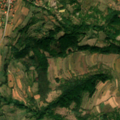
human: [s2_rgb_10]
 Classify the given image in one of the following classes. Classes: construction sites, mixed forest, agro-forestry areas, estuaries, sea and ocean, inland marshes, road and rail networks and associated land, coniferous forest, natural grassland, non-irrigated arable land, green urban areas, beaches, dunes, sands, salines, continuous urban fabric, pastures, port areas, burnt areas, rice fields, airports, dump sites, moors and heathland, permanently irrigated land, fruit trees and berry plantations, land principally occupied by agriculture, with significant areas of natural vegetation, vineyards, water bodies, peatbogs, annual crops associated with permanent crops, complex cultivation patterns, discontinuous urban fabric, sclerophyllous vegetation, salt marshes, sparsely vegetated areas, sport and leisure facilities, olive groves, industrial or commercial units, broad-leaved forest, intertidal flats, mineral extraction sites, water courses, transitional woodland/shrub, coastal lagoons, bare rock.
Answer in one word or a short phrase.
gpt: discontinuous urban fabric, non-irrigated arable land, complex cultivation patterns, land principally occupied by agriculture, with significant areas of natural vegetation, transitional woodland/shrub